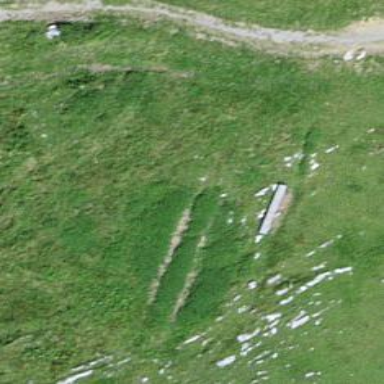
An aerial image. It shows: Bench for seating.